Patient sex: F
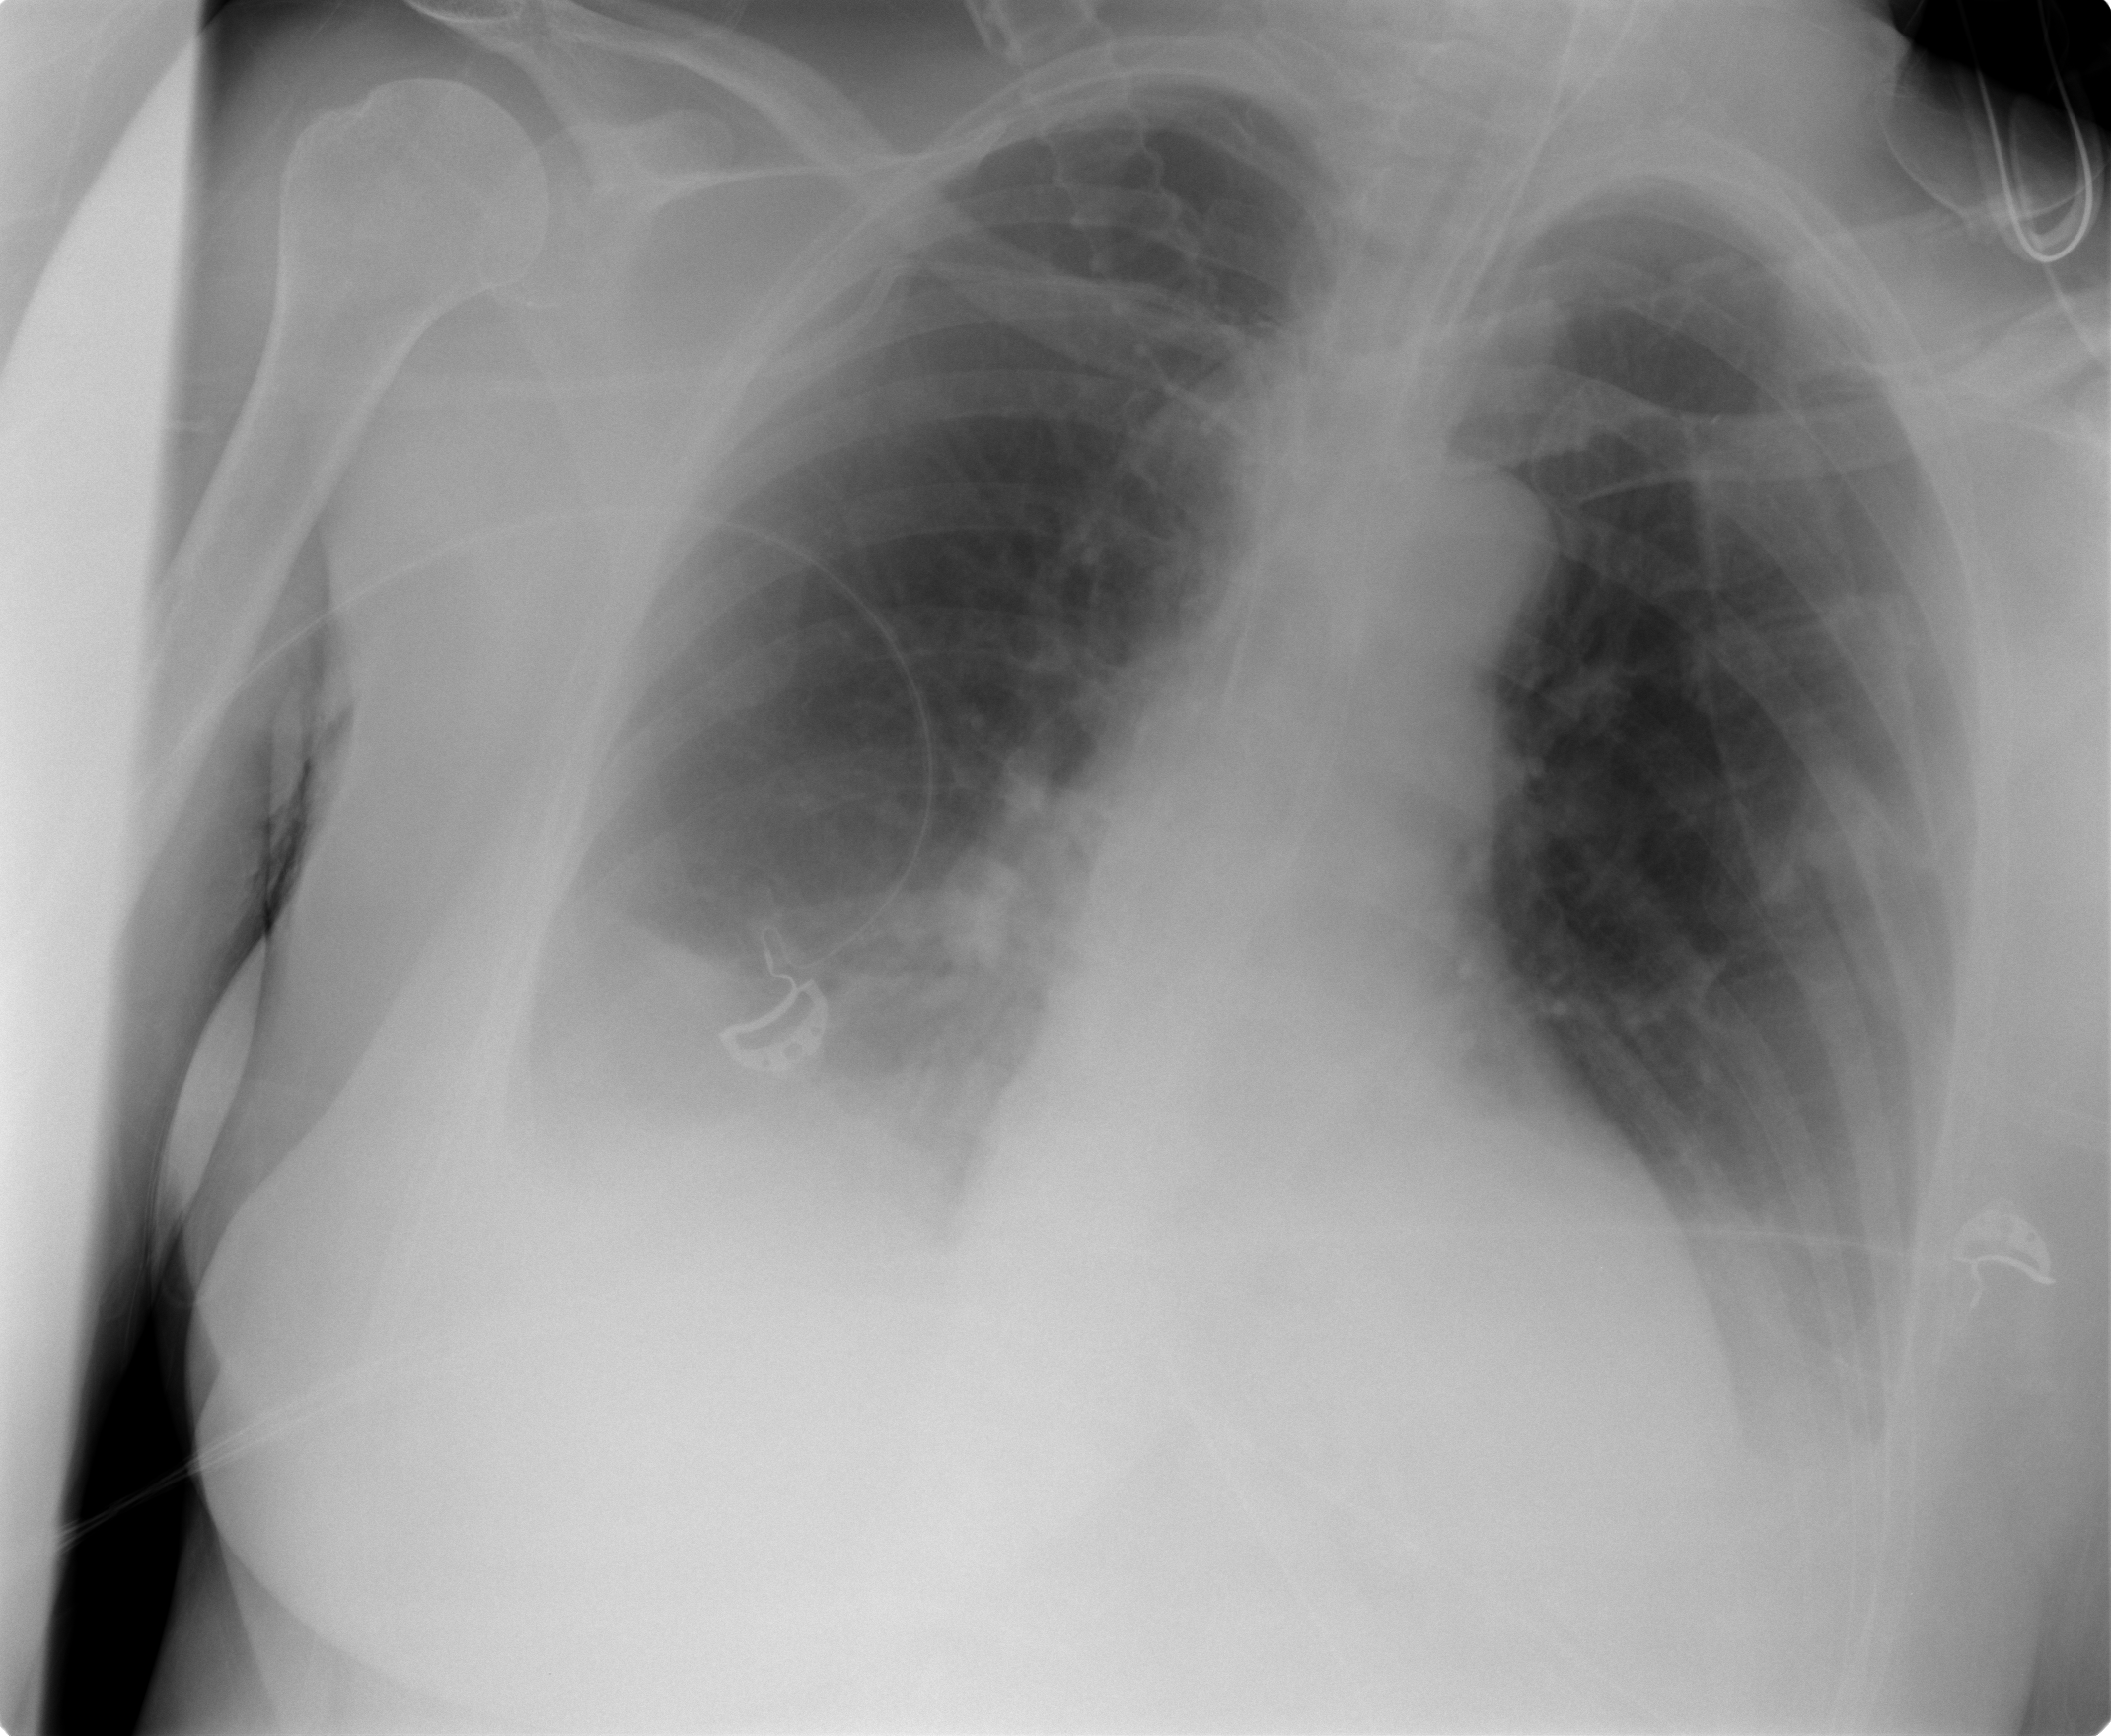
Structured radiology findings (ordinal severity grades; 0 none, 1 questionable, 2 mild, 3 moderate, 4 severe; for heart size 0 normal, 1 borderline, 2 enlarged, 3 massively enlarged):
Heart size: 1
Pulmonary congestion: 2
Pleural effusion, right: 0
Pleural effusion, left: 2
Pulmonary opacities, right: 0
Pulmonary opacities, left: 0
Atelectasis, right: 2
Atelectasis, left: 2